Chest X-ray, PA view. Patient: 54 years old, sex F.
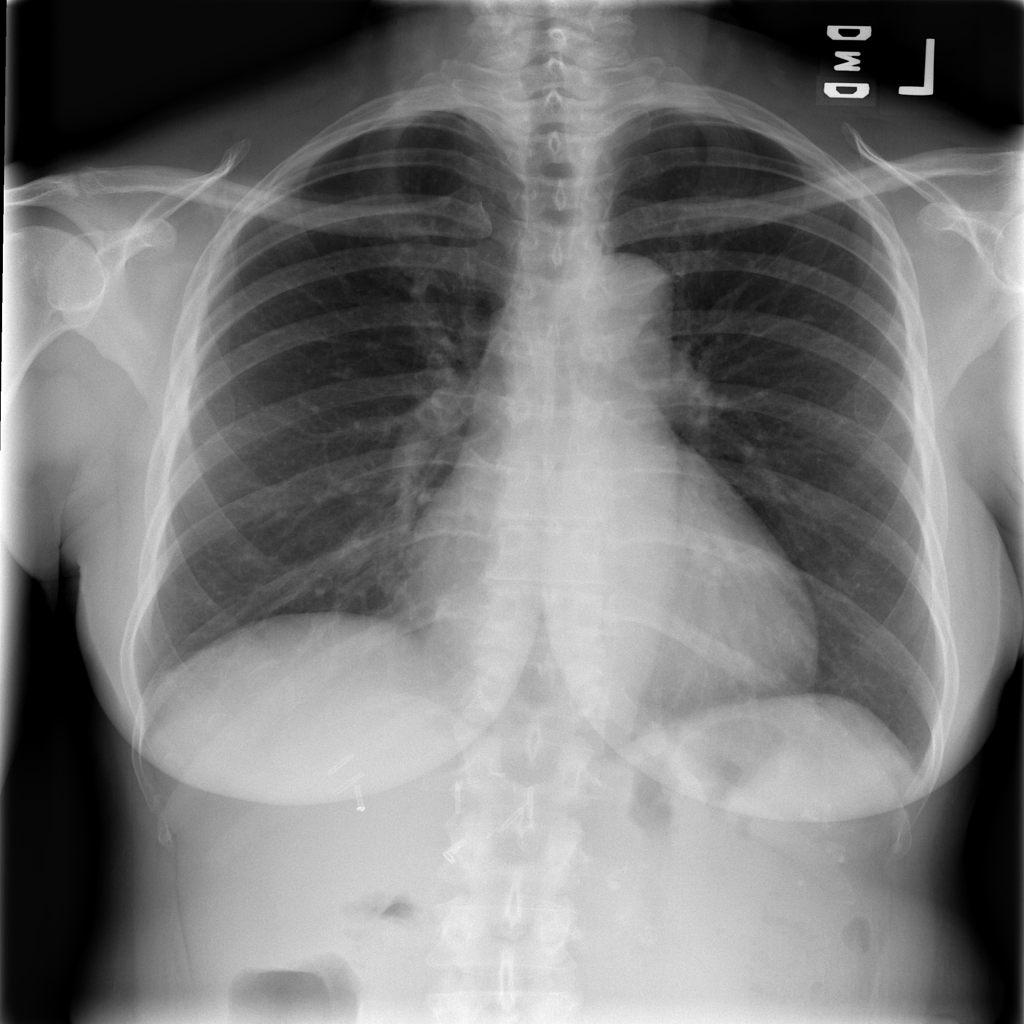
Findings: No Finding